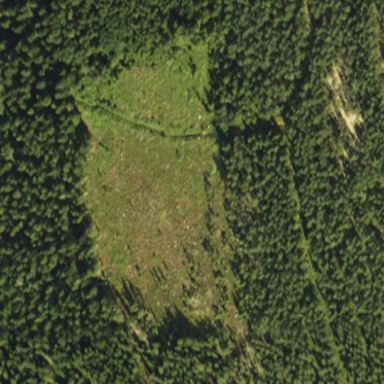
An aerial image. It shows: Clearcut area with scrub vegetation.